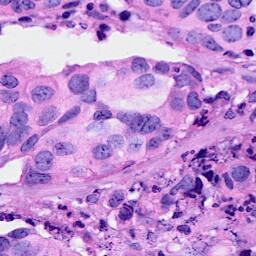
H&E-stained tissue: Breast